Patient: sex M, age 47
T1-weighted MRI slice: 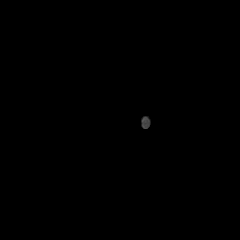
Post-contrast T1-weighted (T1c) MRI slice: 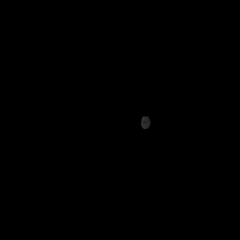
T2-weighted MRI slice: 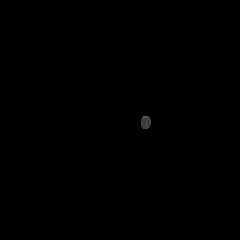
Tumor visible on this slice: no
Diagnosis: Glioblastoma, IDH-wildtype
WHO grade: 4